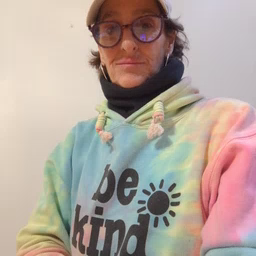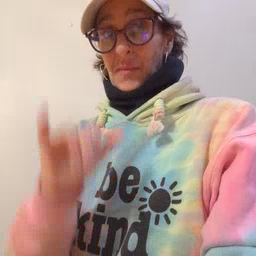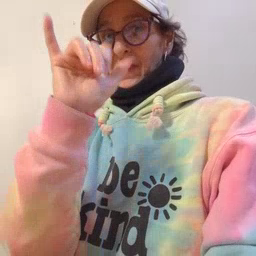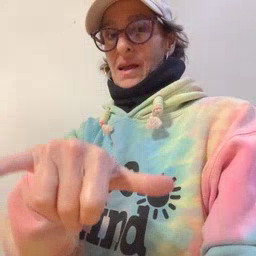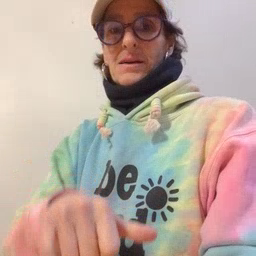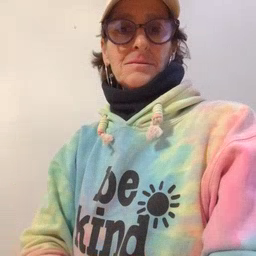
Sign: that